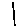
Label: line